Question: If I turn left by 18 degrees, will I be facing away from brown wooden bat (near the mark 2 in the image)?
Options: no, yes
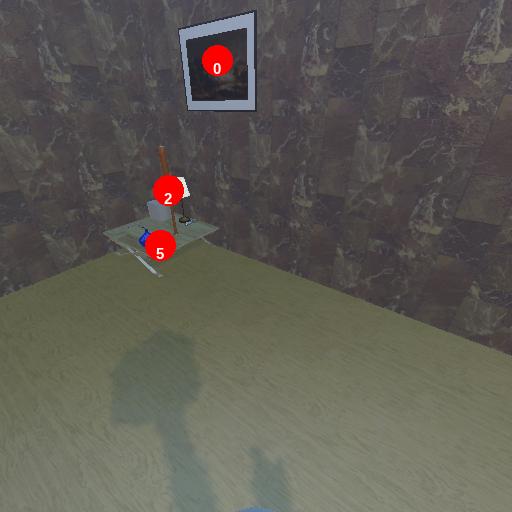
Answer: no